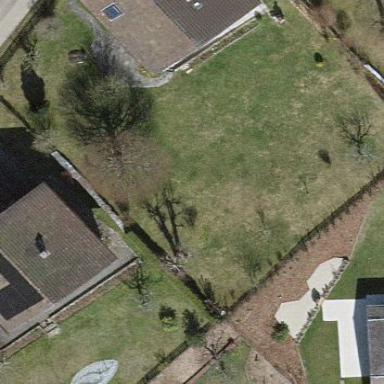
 designed for leisure activities on land."